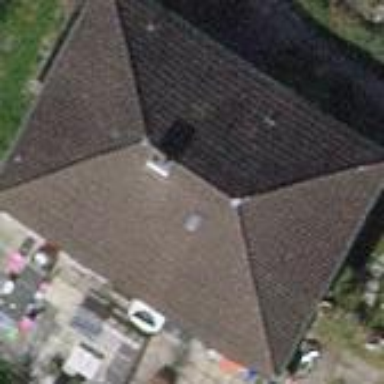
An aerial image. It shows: Detached building with hipped roof shape.